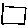
Label: square